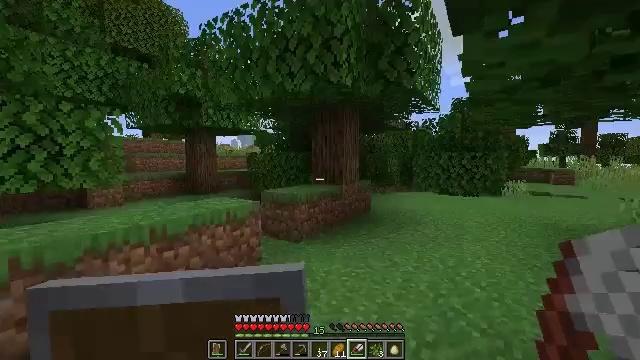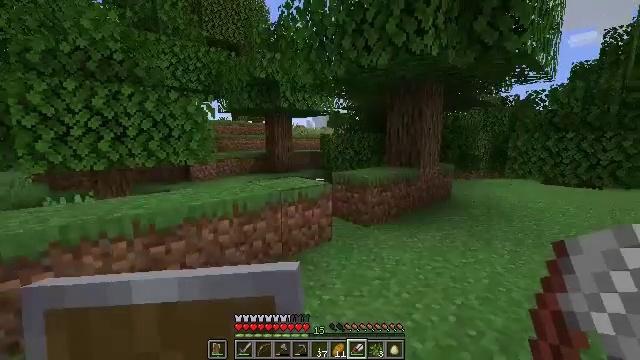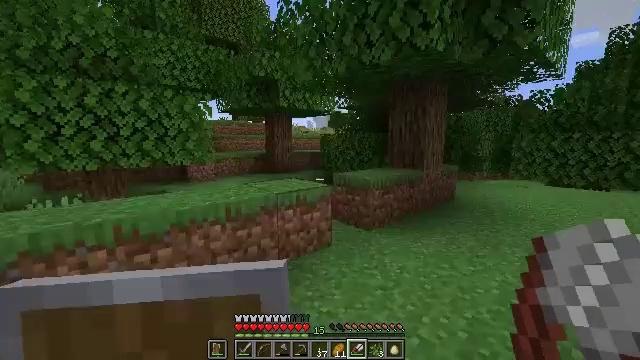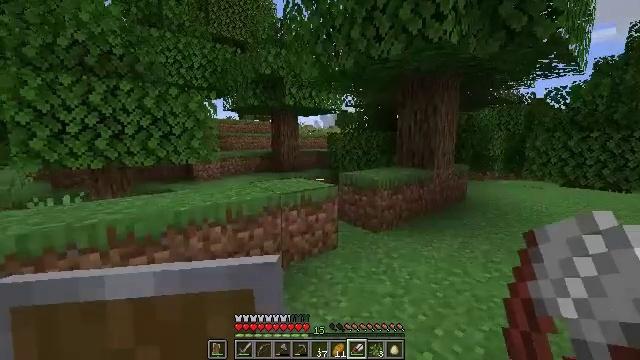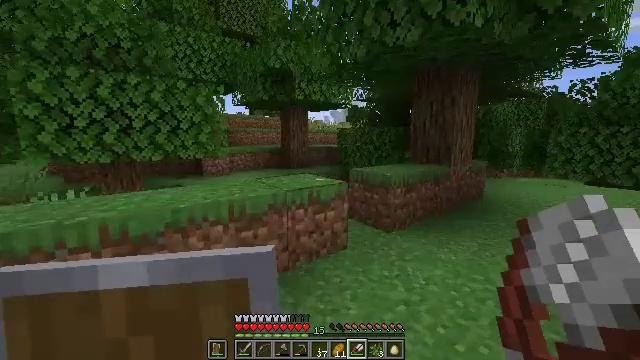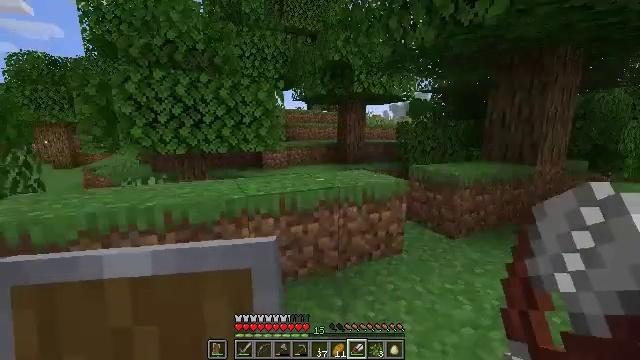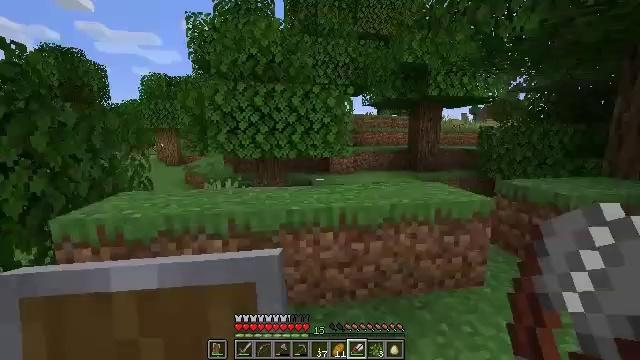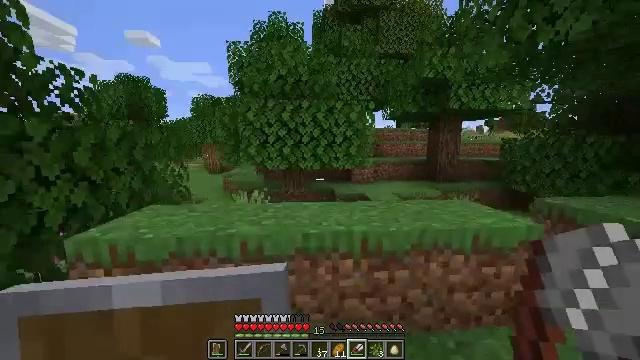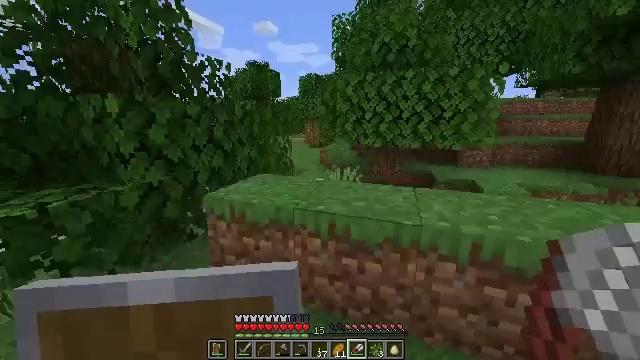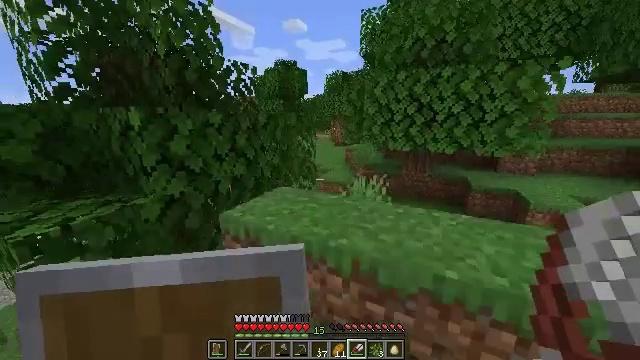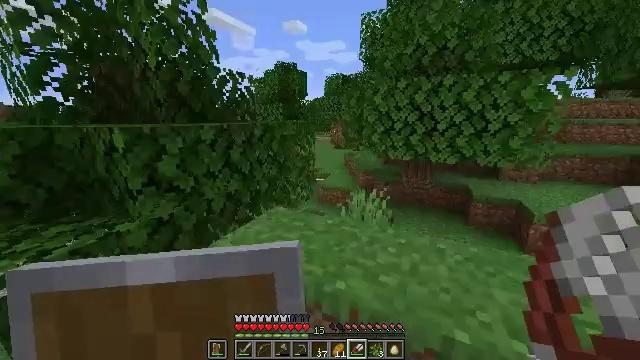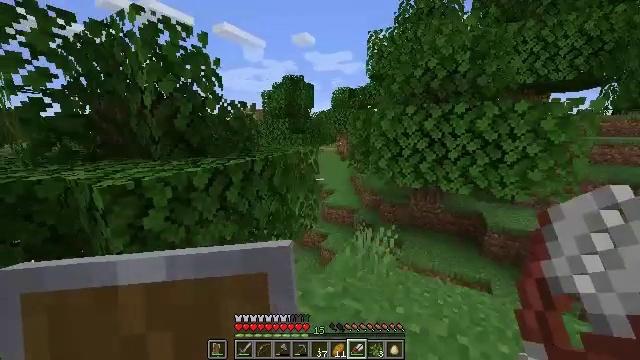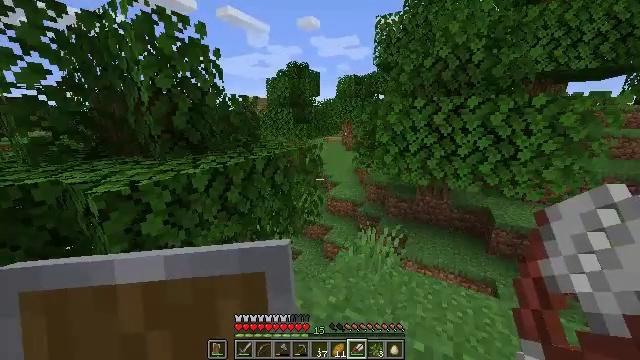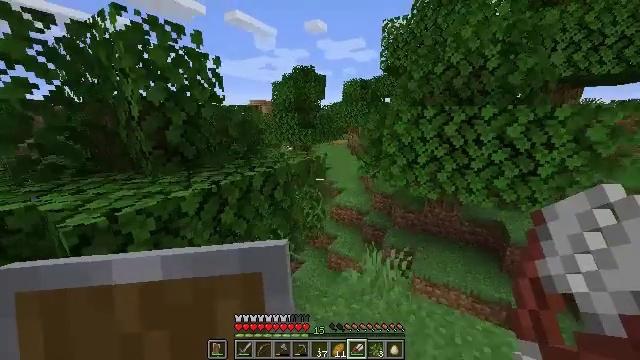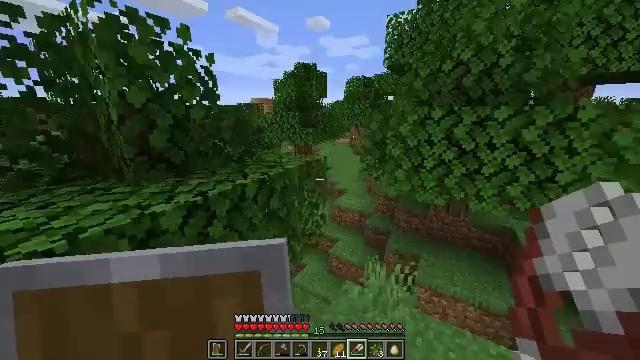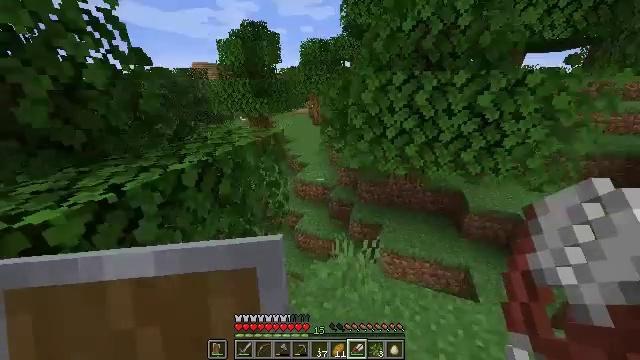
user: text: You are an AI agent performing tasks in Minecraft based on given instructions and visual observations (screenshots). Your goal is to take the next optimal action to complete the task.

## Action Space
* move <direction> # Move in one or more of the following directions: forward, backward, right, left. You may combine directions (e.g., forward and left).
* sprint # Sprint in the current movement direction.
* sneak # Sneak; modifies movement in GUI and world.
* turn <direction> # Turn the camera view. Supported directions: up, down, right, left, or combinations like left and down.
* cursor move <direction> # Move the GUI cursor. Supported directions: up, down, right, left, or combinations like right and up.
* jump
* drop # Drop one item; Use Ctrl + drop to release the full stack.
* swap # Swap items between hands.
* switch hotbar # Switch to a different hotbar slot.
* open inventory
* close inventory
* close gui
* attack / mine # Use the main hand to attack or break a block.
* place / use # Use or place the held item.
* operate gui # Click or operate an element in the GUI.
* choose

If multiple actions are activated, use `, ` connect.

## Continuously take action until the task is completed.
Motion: motion action
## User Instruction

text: Combine yellow wool and wooden planks to craft a yellow bed.
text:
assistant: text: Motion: move forward, turn left and down
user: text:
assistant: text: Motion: move forward
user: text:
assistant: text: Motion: move forward, turn left
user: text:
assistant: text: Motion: move forward, turn left and down
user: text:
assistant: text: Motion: move forward, sprint, turn left and down
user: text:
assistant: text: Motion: move forward, sprint, turn left
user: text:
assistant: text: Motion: move forward, turn left and up
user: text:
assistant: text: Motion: move forward, turn left and down
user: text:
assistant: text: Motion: move forward, turn left and down, jump
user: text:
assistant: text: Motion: move forward, jump
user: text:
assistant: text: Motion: move forward, turn left and up, jump
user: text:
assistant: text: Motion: move forward, turn left and down
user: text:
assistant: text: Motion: move forward, turn left
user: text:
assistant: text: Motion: move forward
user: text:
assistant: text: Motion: move forward, turn right and down
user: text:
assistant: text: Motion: move forward, turn right and down
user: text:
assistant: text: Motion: move forward
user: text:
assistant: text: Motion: move forward
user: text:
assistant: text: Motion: move forward, sprint
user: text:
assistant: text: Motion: move forward, sprint
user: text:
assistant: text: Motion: move forward, sprint
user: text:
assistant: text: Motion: move forward, turn left and down
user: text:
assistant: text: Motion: move forward, turn left and down
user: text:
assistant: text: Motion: move forward, turn left and up
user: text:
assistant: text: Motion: move forward, turn left and up
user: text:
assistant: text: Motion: move forward, turn left and up, jump
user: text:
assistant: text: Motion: move forward, turn left and up, jump
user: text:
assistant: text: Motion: move forward, turn left and up, jump
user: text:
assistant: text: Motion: move forward, turn left and up
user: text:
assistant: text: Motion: move forward, turn left